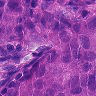
Metastatic tissue present: yes